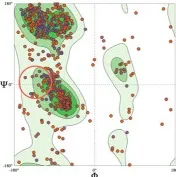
Effects of MYH7 c.2723T>C mutation on molecular protein structure. (A) Ramachandran plots of MYH7 with and without p. L908P mutation.
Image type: radiology (pet)